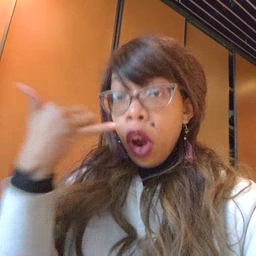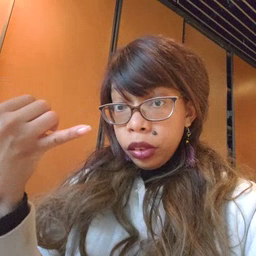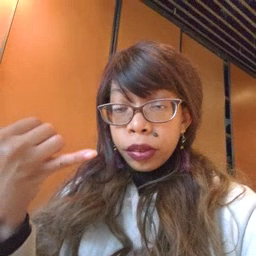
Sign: callonphone